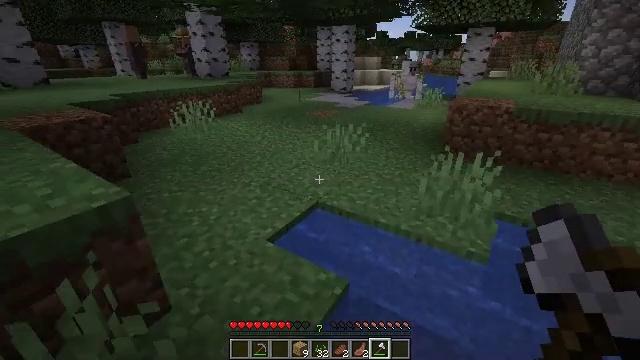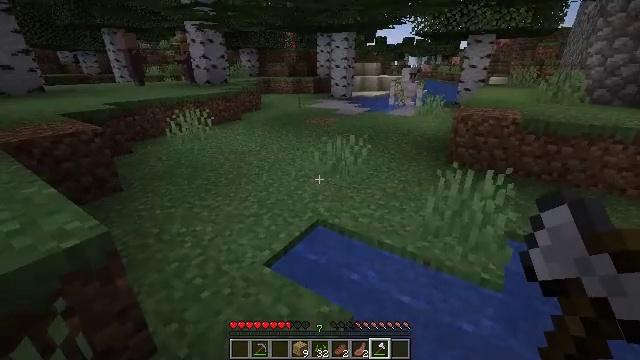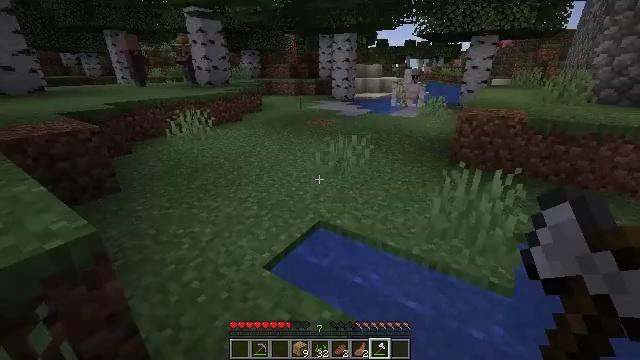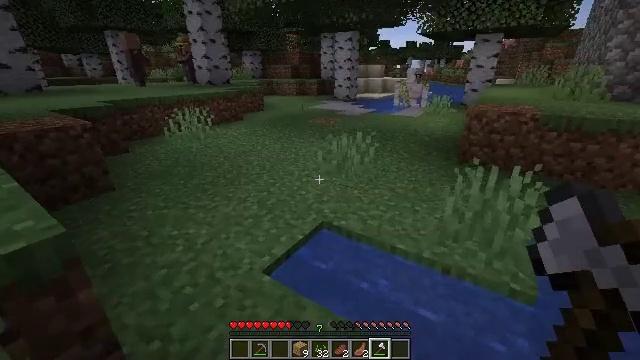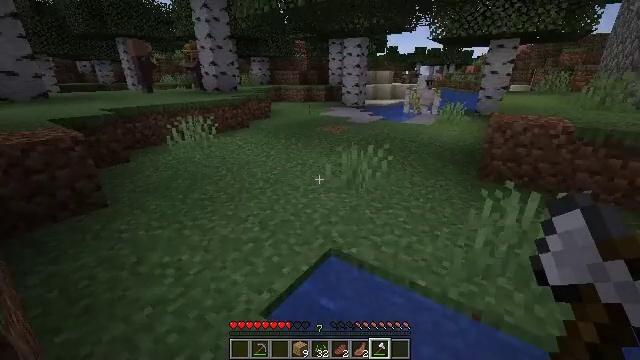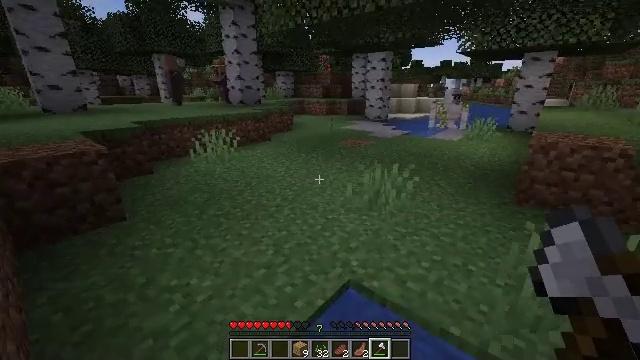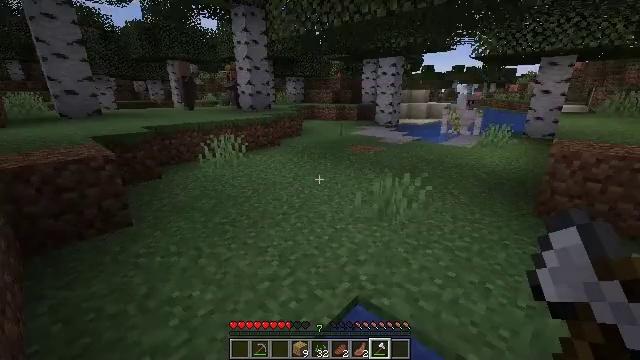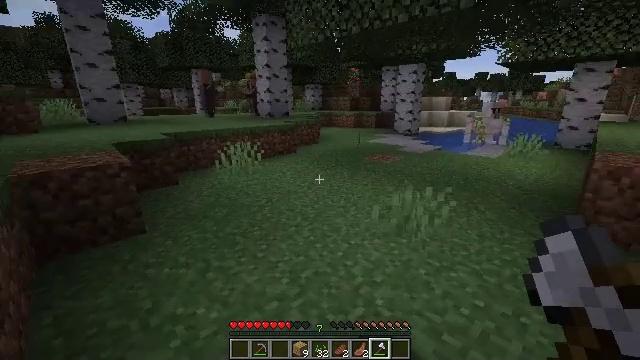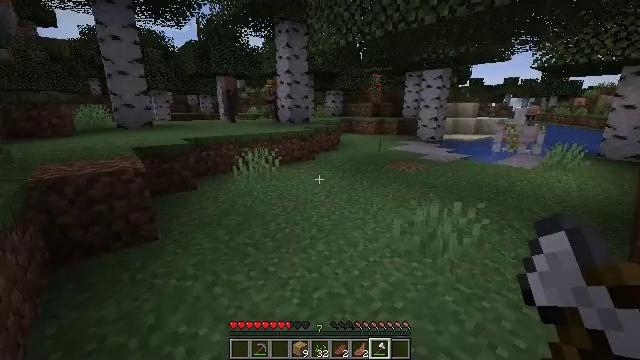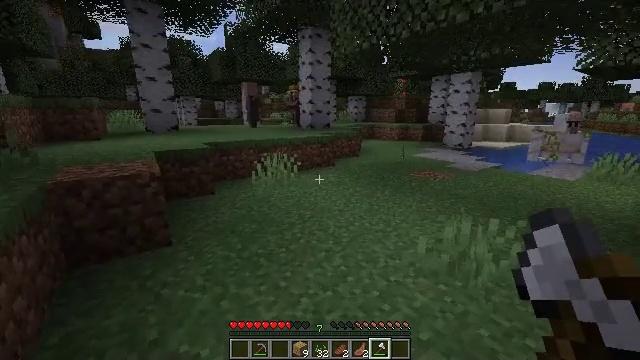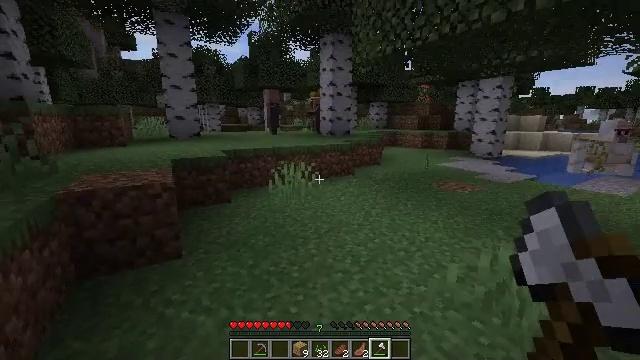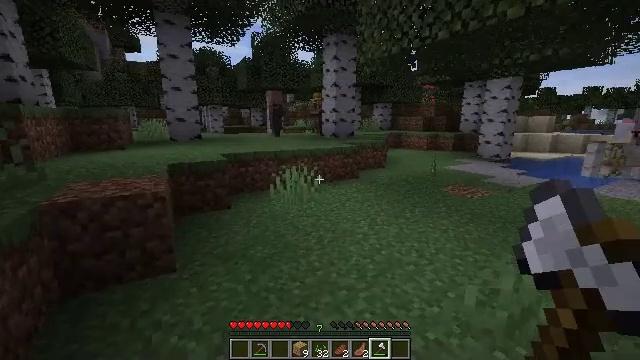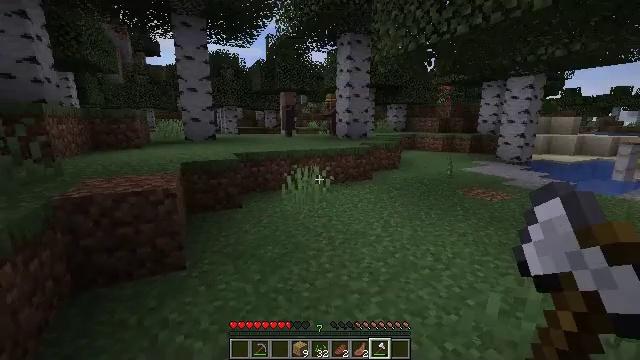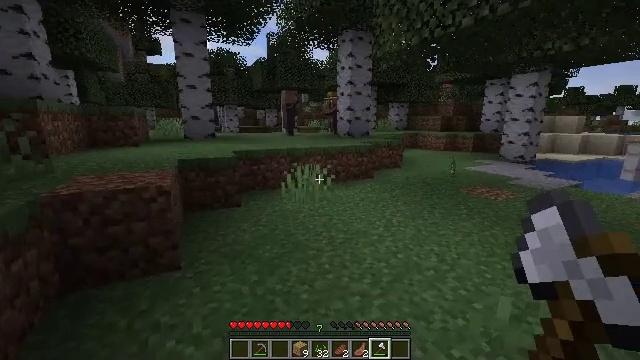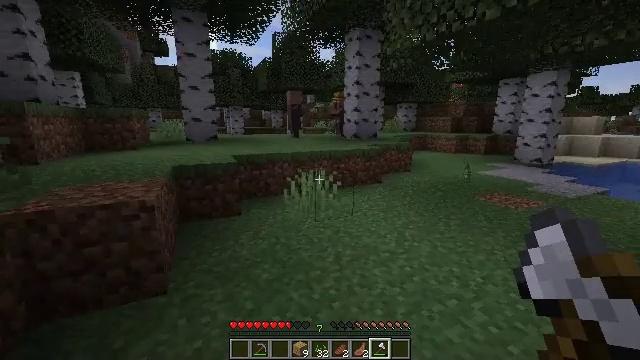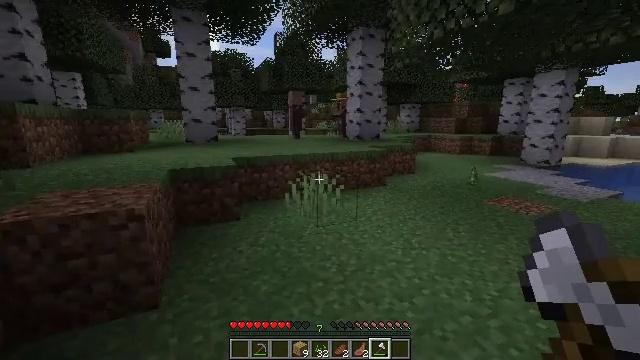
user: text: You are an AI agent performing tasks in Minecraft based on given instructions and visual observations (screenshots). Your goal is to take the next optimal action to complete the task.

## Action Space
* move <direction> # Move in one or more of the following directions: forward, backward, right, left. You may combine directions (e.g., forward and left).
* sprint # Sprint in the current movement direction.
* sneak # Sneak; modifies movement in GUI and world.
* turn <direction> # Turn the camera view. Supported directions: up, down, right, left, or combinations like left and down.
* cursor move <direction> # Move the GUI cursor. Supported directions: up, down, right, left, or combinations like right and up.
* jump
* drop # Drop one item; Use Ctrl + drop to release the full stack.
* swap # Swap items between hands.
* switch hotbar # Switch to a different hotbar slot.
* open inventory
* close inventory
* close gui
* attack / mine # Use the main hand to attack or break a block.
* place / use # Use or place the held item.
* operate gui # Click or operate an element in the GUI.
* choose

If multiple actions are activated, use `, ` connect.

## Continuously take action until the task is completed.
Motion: motion action
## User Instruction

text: Mine the birch log from the tree.
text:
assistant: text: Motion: move forward, jump
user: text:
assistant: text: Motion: move forward, jump
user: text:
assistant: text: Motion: move forward, jump
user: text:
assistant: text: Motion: move forward, turn left and up, jump
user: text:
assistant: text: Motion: move forward, turn left and up, jump
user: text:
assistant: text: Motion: move forward, turn left and up, jump
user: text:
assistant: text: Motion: move forward, turn left and up, jump
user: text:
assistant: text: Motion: move forward, turn left and up, jump
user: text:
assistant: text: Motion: move forward, turn left and up, jump
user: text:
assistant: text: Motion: move forward, turn left and up, jump
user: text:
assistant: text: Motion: move forward, jump
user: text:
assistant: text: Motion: move forward, turn left, jump
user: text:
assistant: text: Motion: move forward, jump
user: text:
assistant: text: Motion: move forward, turn left, jump
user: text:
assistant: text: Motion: move forward, jump
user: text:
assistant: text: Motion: move forward, jump
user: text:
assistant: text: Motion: move forward, jump
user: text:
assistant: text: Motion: move forward, jump
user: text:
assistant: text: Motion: move forward, turn right, jump
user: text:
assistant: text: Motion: move forward, turn right, jump
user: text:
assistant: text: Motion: move forward, turn right, jump
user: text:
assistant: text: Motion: move forward, turn right, jump
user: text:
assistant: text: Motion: move forward, jump
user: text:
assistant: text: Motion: move forward, turn right, jump
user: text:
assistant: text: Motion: move forward, jump
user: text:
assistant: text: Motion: move forward, jump
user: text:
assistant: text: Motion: move forward, jump
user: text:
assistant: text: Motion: move forward, jump
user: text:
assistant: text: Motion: move forward, jump
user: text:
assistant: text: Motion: move forward, turn right, jump